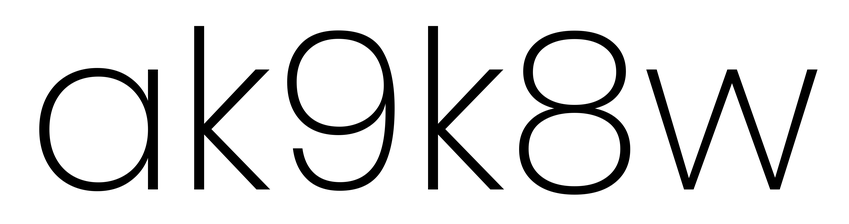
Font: Poppins-ExtraLight